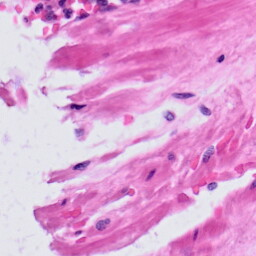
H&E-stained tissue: Prostate